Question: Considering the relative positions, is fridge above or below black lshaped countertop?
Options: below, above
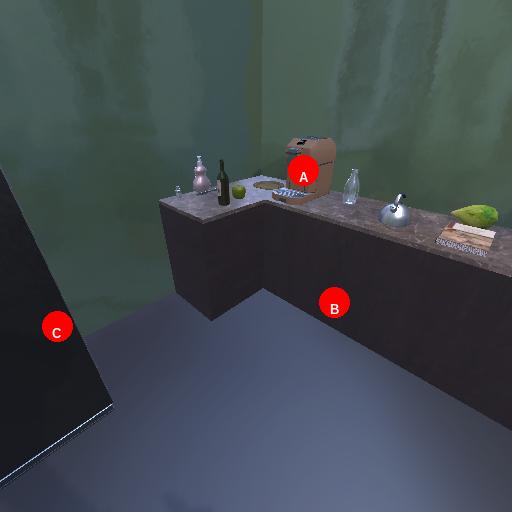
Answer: below